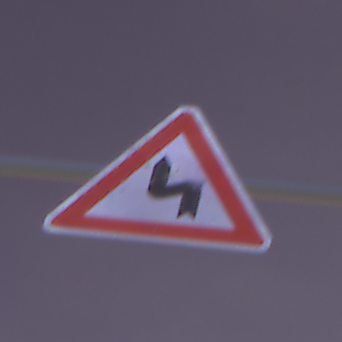
Verkehrszeichen: DoppelkurveZunaechstLinks
Umgebung: Outdoor, Urban
Tageszeit: Night
Wetter: PartlyCloudy
Licht: Natural
Jahreszeit: NotSpecified
Kontrast: HighContrast